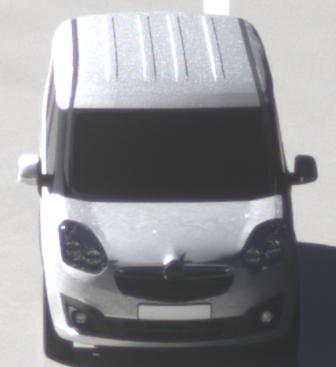
Make: Opel
Model: Combo Combi L1H1 1.4
Detailed model: Combo (D) Combi
Model produced from: 2012/01
Model produced until: 2013/11
Doors: 5
Color: white
Road condition: wet road
Daytime: morning or afternoon
Contrast: high contrast